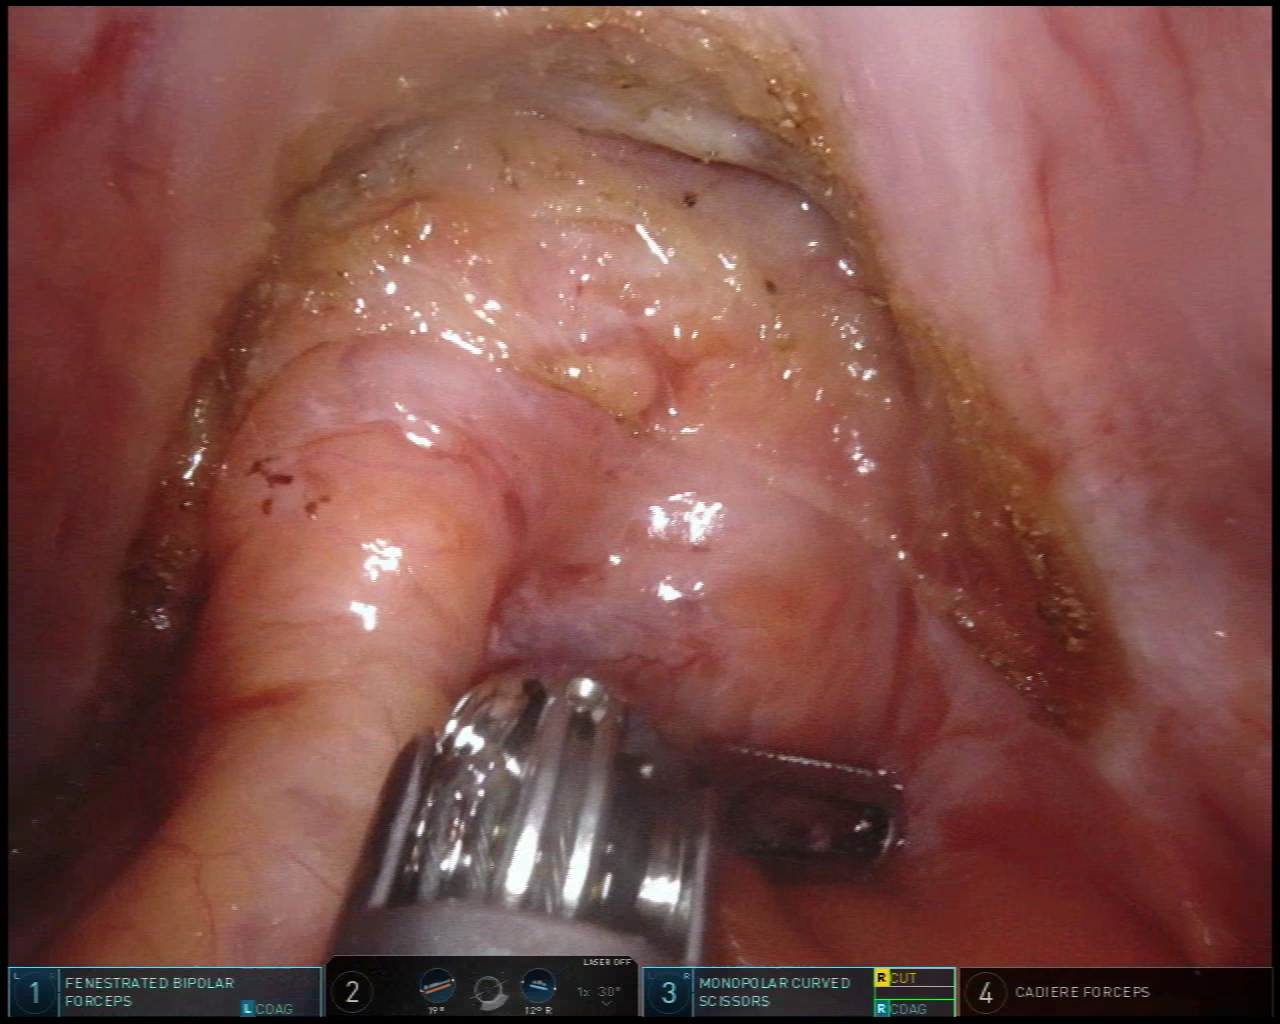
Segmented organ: vesicular_glands
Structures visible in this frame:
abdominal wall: no
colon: no
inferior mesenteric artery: no
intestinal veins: no
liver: no
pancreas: no
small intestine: no
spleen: no
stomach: no
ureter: no
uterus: no
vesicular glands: yes